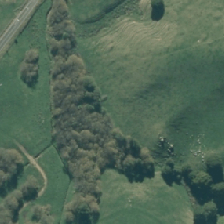
Land cover: high_producing_grassland